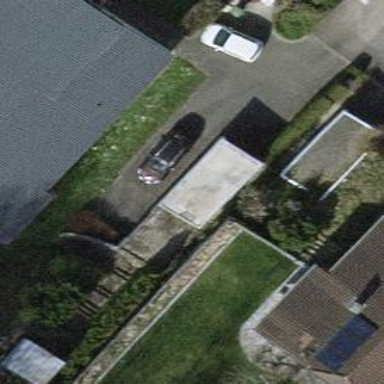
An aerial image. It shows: Garage.